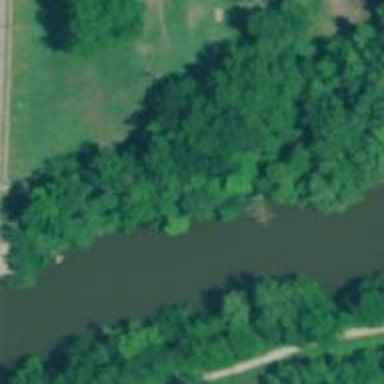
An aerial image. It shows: Disc golf hole.